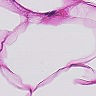
Metastatic tissue present: no